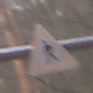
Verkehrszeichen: FussgaengerRechts
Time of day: Midday
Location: Outdoor (Nature)
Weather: Overcast
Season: Autumn
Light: Natural